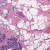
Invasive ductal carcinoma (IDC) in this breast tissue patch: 0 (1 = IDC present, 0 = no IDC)